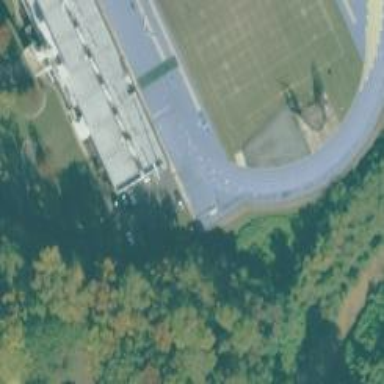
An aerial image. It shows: Track in leisure land.